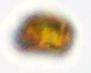
Label: Akashiwo